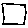
Label: square